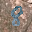
Label: 8